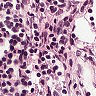
Metastatic tissue present: no